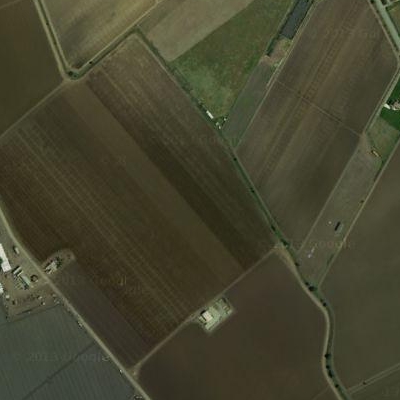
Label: bField